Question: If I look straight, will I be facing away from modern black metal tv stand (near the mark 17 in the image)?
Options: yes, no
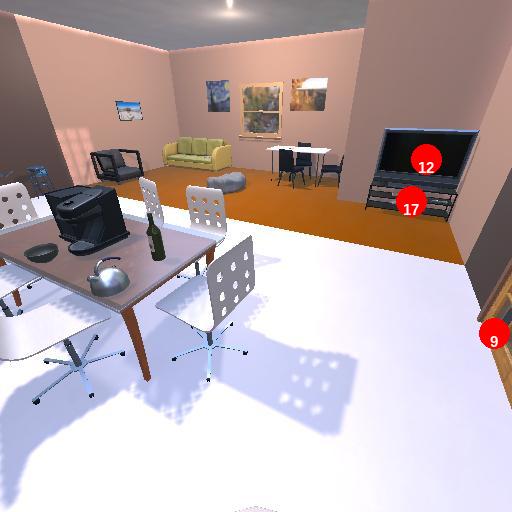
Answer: yes